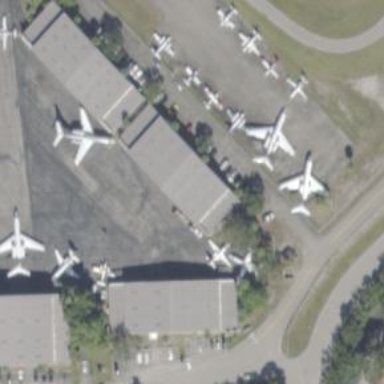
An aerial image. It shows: Hangar located at airport.